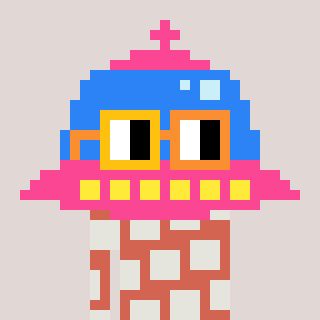
a pixel art character with square yellow and orange glasses, a ufo-shaped head and a peachy-colored body on a warm background